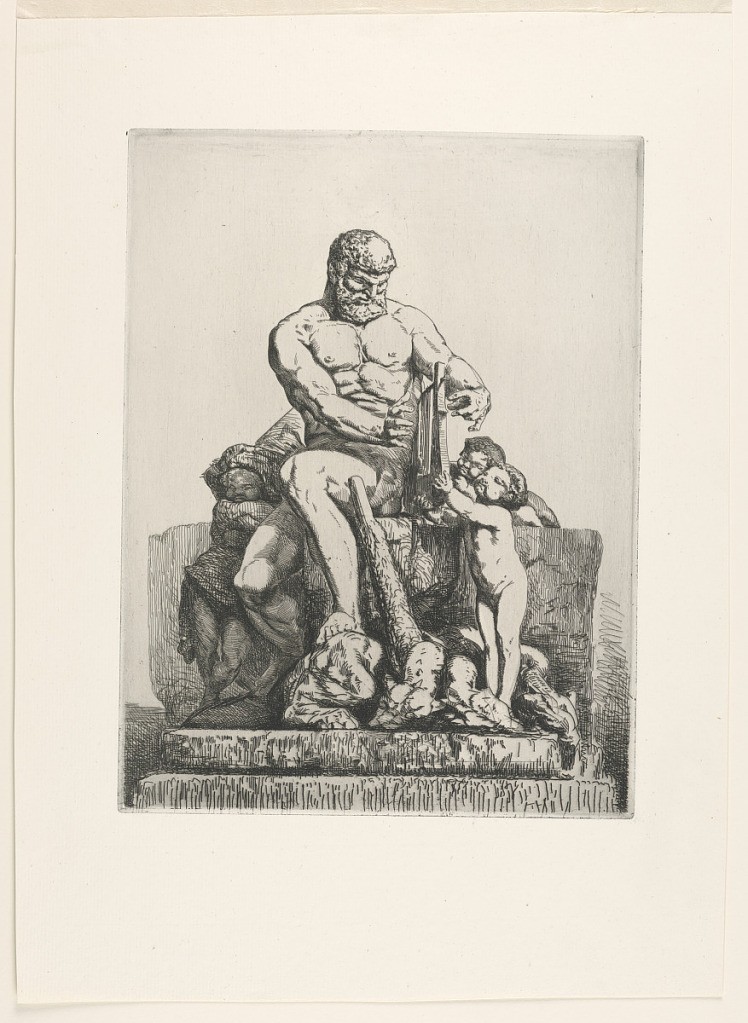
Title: Hercules, plate one from Twelve Etchings by Chifflart
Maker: François-Nicolas Chifflart, French, 1825 - 1901
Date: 1865
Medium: Etching
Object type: Print
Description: Vertical rectangle. Hercules seated on a rock playing on a lyre, three infants, a club, and three-headed dog at his feet.